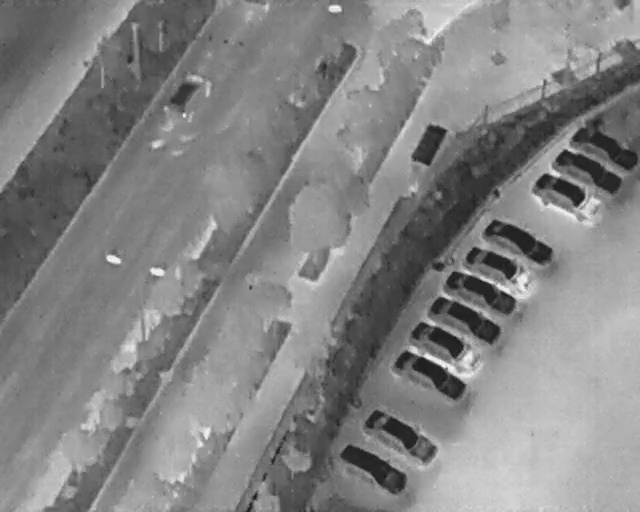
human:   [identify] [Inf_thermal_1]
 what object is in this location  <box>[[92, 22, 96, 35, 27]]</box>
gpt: <ref>1 medium car at the top right</ref>

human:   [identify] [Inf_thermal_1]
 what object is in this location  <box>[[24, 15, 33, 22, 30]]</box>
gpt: <ref>1 medium othervehicle at the top left</ref>